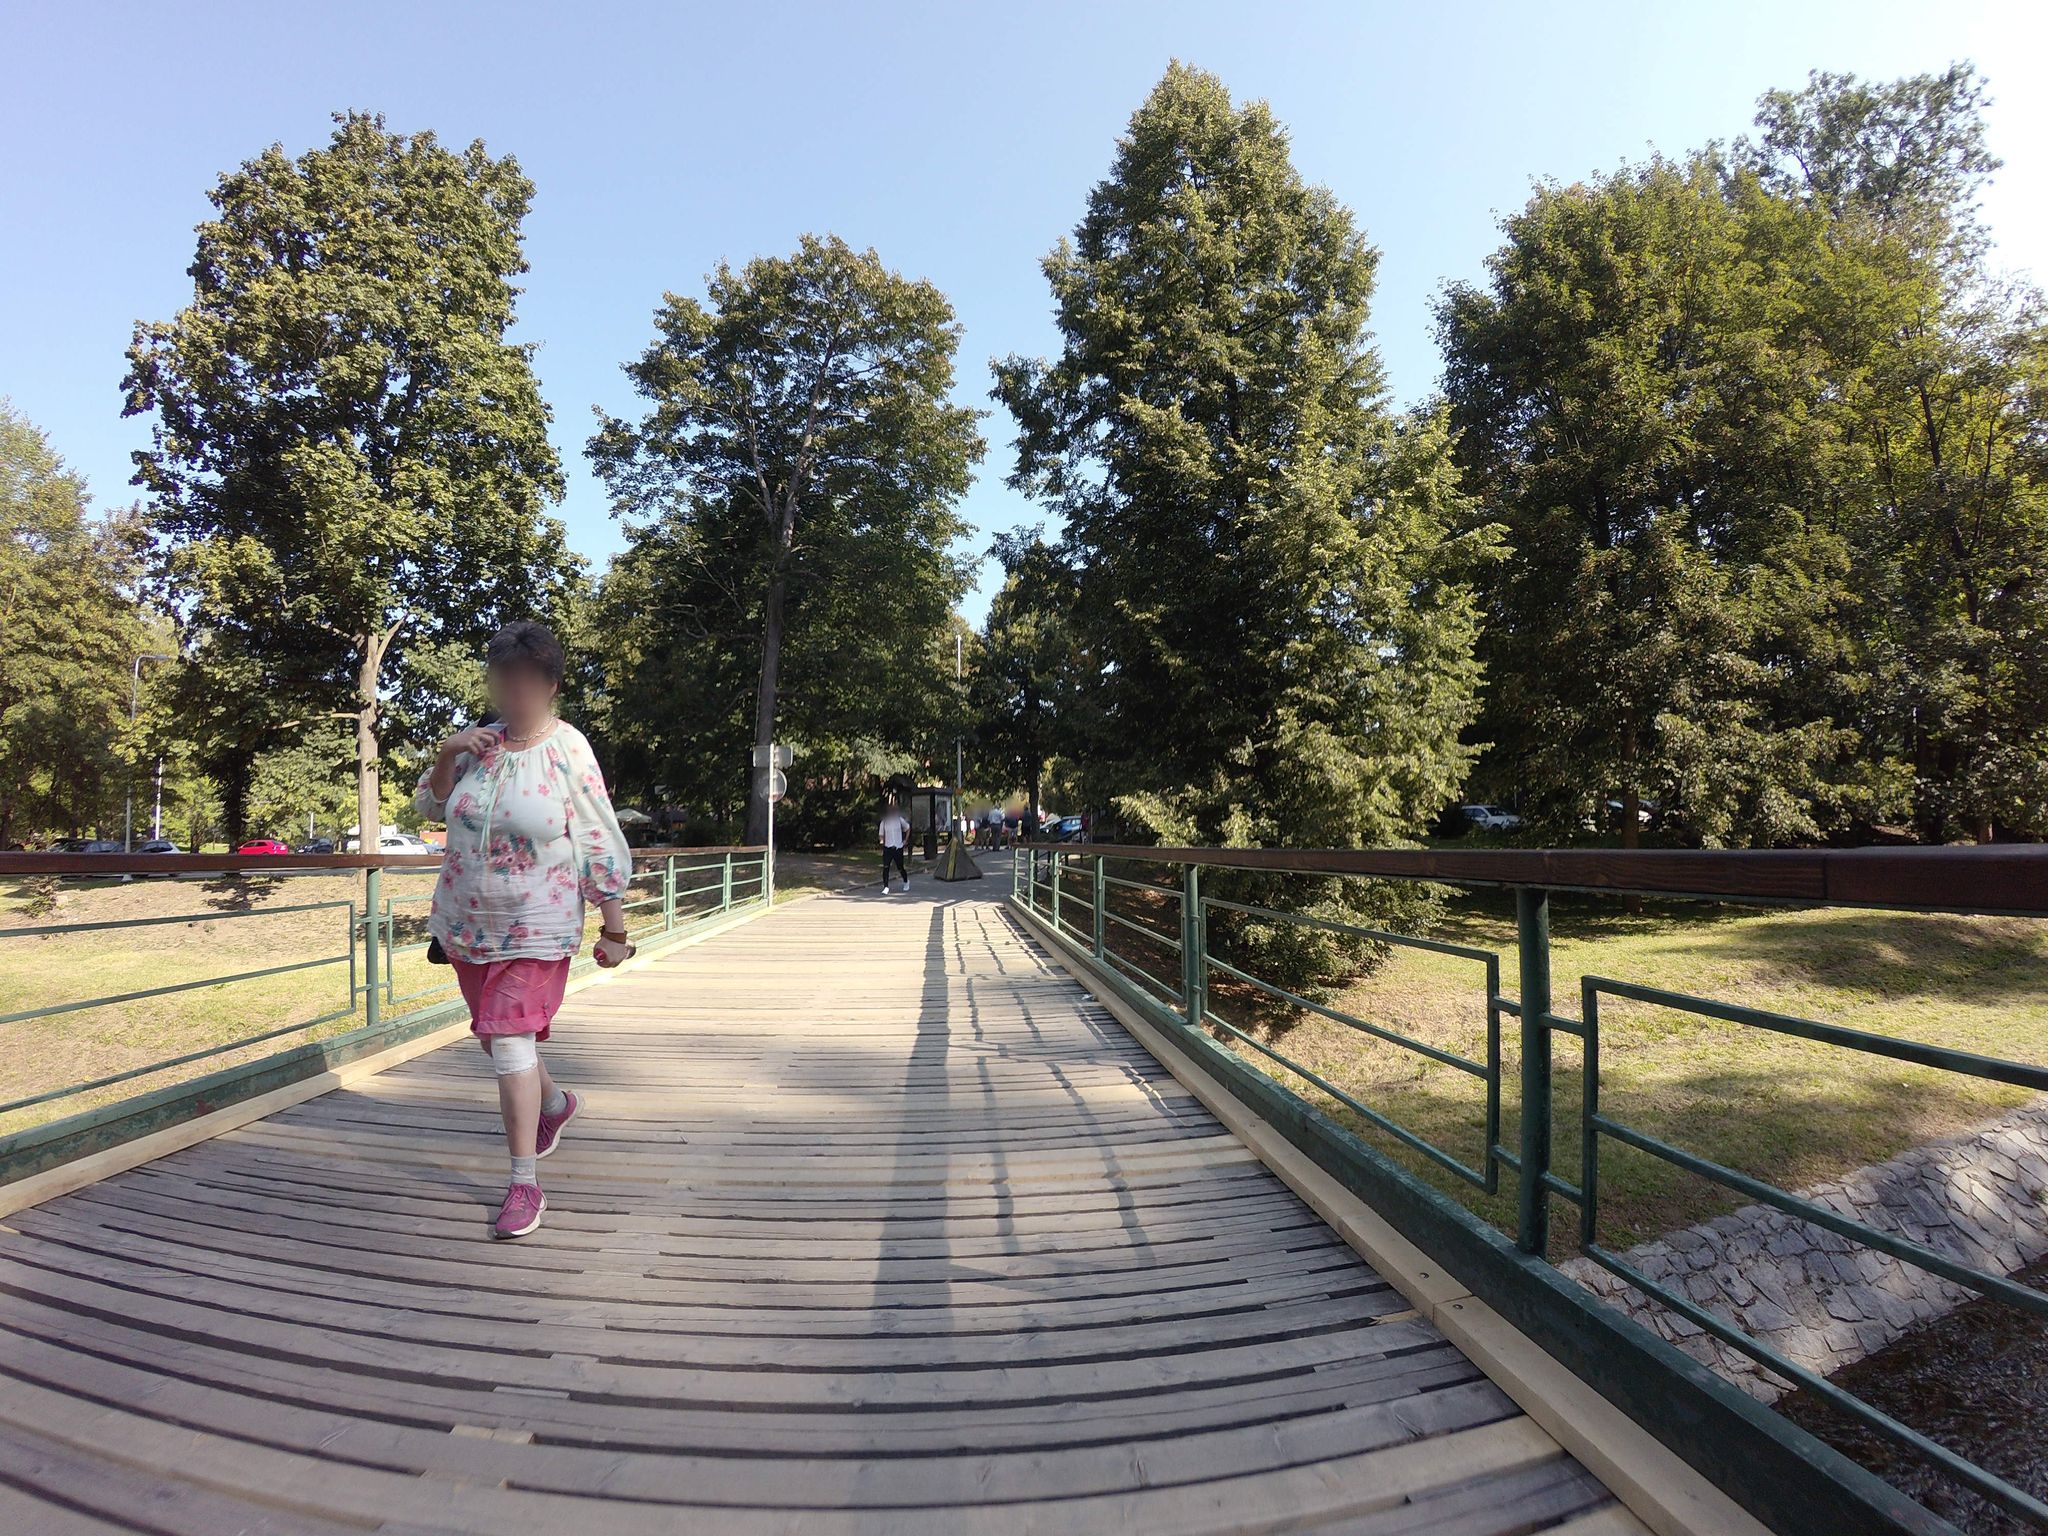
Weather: clear
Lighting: day
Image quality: good
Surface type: walking surface
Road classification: footway
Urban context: semi-dense urban cluster
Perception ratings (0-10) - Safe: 3.38, Lively: 4.59, Beautiful: 7.67, Boring: 3.15, Depressing: 1.75, Wealthy: 4.96